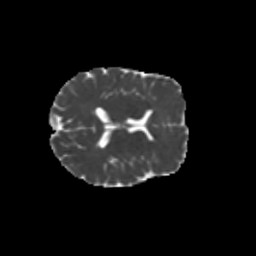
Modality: MD
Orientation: axial
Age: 43
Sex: male
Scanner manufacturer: siemens
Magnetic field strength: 3 T
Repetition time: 1.8 s
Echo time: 0.07 s